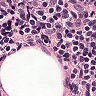
Metastatic tissue present: no